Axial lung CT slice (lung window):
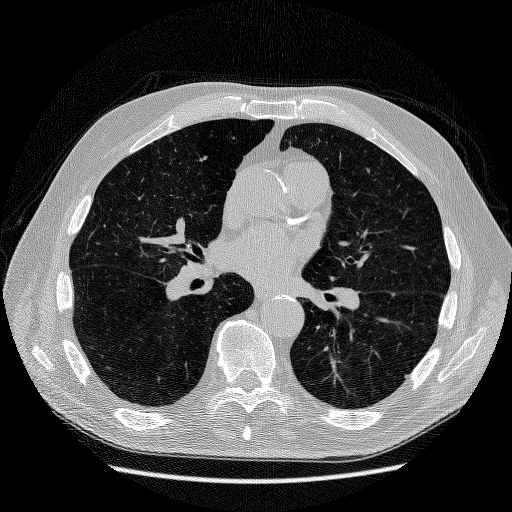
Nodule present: no